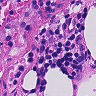
Metastatic tissue present: no